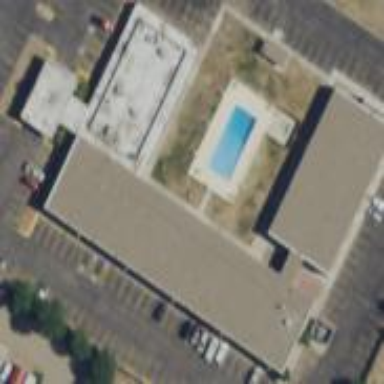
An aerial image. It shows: Motel building.